Question: I created a table and I want to filter only by 4 columns out of 33 columns.
What I did is assigned 5 cells (CountryName, ClientName, ProjNo and Date(frmDate - ToDate)). When entering text in one of those cells, the table needs to be filtered, then press a button to clear the filter of both the cells and the table.
I am facing two problems:
1. When I press the clear button, only cells are cleared but the table is not.
2. When I enter data in the country name, the awarded date given in the table is also filtered, and I don't know why it is being filtered as well.
If there any better VBA Code to filter the table by entering in those cells, its fine also.
Screenshot of Sheet1 (Filtering Cells and Table):

The Module (FilteringModule):
'''
Option Explicit
Sub TableFill()
Dim CountryName, ClientName, ProjNo As String
Dim ToDate, FrDate As Date
Dim MaxAmount, MinAmount As Integer
Dim LastRow As Long
With Sheet1
LastRow = .Range("G99999").End(xlUp).Row
If LastRow < 7 Then LastRow = 7
If .Range("E7").Value = "Enter BV Country" Then CountryName = Empty Else: CountryName = .Range("E7").Value 'Country Name'
If .Range("E9").Value = "Enter Client Name" Then ClientName = Empty Else: ClientName = .Range("E9").Value 'Client Name'
If .Range("E11").Value = "Enter Proj No." Then ProjNo = Empty Else: ProjNo = .Range("E11").Value 'Proj Name'
If .Range("E15").Value = "From Date" Then FrDate = "1/1/1900" Else: FrDate = .Range("E15").Value 'Date from'
If .Range("E16").Value = "To Date" Then ToDate = "1/1/2030" Else: ToDate = .Range("E16").Value 'Date To'
.Range("G6:AN" & LastRow).Select
Selection.AutoFilter
With .Range("G6:AN" & LastRow)
If CountryName <> Empty Then .AutoFilter Field:=2, Criteria1:="=*" & CountryName & "*"
If ClientName <> Empty Then .AutoFilter Field:=3, Criteria1:="=*" & ClientName & "*"
If ProjNo <> Empty Then .AutoFilter Field:=5, Criteria1:="=*" & ProjNo & "*"
.AutoFilter Field:=7, Criteria1:=">=" & FrDate, Operator:=xlAnd, Criteria2:="<=" & ToDate
End With
End With
End Sub
Sub ClearFilter()
With Sheet1
.Range("B4").Value = True
.AutoFilterMode = False
.Range("E7").Value = "Enter BV Country"
.Range("E9").Value = "Enter Client Name"
.Range("E11").Value = "Enter Proj No."
.Range("E15").Value = "From Date"
.Range("E16").Value = "To Date"
.Range("B4").Value = False
End With
End Sub
'''
The Sheet1 code:
'''
Private Sub Worksheet_Change(ByVal Target As Range)
If Not Intersect(Target, Range("E7,E9,E11,E15:E16")) Is Nothing And Range("B4").Value = False Then
TableFill
End If
End Sub
'''
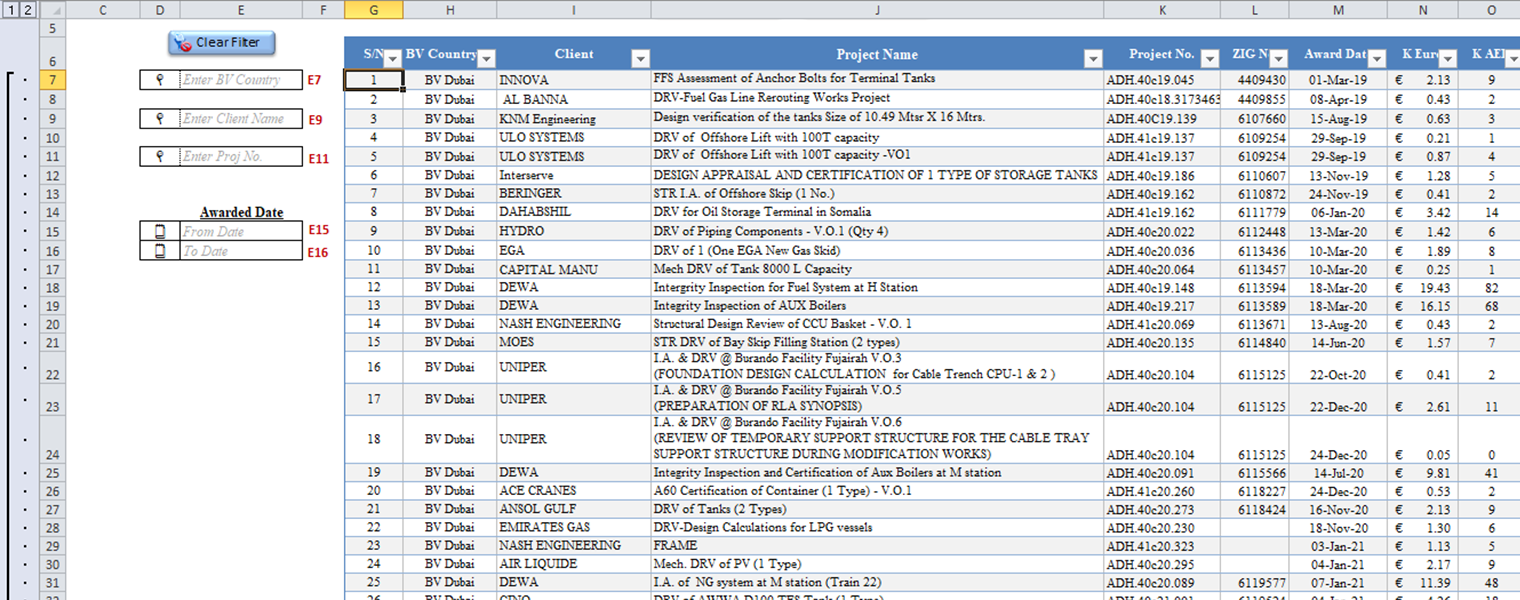
Answer: Some suggestions on your code:
- 'fromDate''frDate'- 'On error Goto'- - 'Dim CountryName, ClientName, ProjNo As String''As String'- 'ListObject'-
---
Replace your worksheet code with this:
'''
Private Sub Worksheet_Change(ByVal Target As Range)
If Not Intersect(Target, Me.Range("E7,E9,E11,E15:E16")) Is Nothing Then
' Call the filter table procedure
filterTable Me
End If
End Sub
'''
Module code:
'''
Option Explicit
Public Sub clearTableFilters()
On Error GoTo CleanFail
' Disable events so the filter table is not triggered everytime you change the filters' values
Application.EnableEvents = False
' Set default values
With Sheet1
.Range("E7").Value = "Enter BV Country"
.Range("E9").Value = "Enter Client Name"
.Range("E11").Value = "Enter Proj No."
.Range("E15").Value = "From Date"
.Range("E16").Value = "To Date"
End With
' Filter table
filterTable Sheet1
CleanExit:
' Reenable events
Application.EnableEvents = True
Exit Sub
CleanFail:
MsgBox "Error: " & Err.Description
GoTo CleanExit
End Sub
Public Sub filterTable(ByVal sourceSheet As Worksheet)
On Error GoTo CleanFail
' Get filter values
With sourceSheet
Dim countryName As String
countryName = .Range("E7").Value
Dim clientName As String
clientName = .Range("E9").Value
Dim projectNo As String
projectNo = .Range("E11").Value
Dim fromDate As Variant
fromDate = .Range("E15").Value
Dim toDate As Variant
toDate = .Range("E16").Value
End With
' Check if it's applying filters
Dim applyCountryFilter As Boolean
applyCountryFilter = getFilterStatus(countryName, "Enter BV Country", 1)
Dim applyClientNameFilter As Boolean
applyClientNameFilter = getFilterStatus(clientName, "Enter Client Name", 1)
Dim projectNoFilter As Boolean
projectNoFilter = getFilterStatus(projectNo, "Enter Proj No.", 1)
Dim fromDateFilter As Boolean
fromDateFilter = getFilterStatus(fromDate, "From Date", 2)
Dim toDateFilter As Boolean
toDateFilter = getFilterStatus(toDate, "To Date", 2)
Dim applyRemoveFilters As Boolean
applyRemoveFilters = (applyCountryFilter Or applyClientNameFilter Or projectNoFilter Or fromDateFilter Or toDateFilter)
' Define table to be filtered
Dim targetTable As ListObject
Set targetTable = Range("Table1").ListObject
' Select if applying or removing filters
Select Case applyRemoveFilters
Case True ' Apply
' Apply string filters
If applyCountryFilter Then applyRemoveAutoFilter targetTable, 2, applyCountryFilter, "*" & countryName & "*"
If applyClientNameFilter Then applyRemoveAutoFilter targetTable, 3, applyClientNameFilter, "*" & clientName & "*"
If projectNoFilter Then applyRemoveAutoFilter targetTable, 5, projectNoFilter, "*" & projectNo & "*"
' Apply date filters
Select Case True
Case (fromDateFilter And toDateFilter)
targetTable.Range.AutoFilter Field:=7, Criteria1:=">=" & fromDate, Operator:=xlAnd, Criteria2:="<=" & toDate
Case (fromDateFilter = True And toDateFilter = False)
targetTable.Range.AutoFilter Field:=7, Criteria1:=">=" & fromDate
Case (fromDateFilter = False And toDateFilter = True)
targetTable.Range.AutoFilter Field:=2, Criteria1:="<=" & toDate
Case Else
targetTable.Range.AutoFilter Field:=7
End Select
Case False ' Remove
targetTable.AutoFilter.ShowAllData
End Select
CleanExit:
Exit Sub
CleanFail:
MsgBox "Error: " & Err.Description
GoTo CleanExit
End Sub
Private Function getFilterStatus(ByVal fieldValue As Variant, ByVal fieldDefaultValue As String, ByVal filterType As Long) As Boolean
Select Case filterType
Case 1 ' String
getFilterStatus = Not (fieldValue = vbNullString Or LCase(fieldValue) = LCase(fieldDefaultValue))
Case 2 ' Date
getFilterStatus = Not (Not IsDate(fieldValue) Or ((IsDate(fieldValue) And fieldValue = 0)) Or LCase(fieldValue) = LCase(fieldDefaultValue))
End Select
End Function
Private Function getFilterDate(ByVal sourceDate As Variant) As Date
Select Case IsDate(sourceDate)
Case True
getFilterDate = sourceDate
Case False
getFilterDate = 0
End Select
End Function
Private Sub applyRemoveAutoFilter(ByVal targetTable As ListObject, ByVal columnNo As Long, ByVal applyFilter As Boolean, Optional ByVal criteriaValue As Variant)
Select Case applyFilter
Case True
targetTable.Range.AutoFilter Field:=columnNo, Criteria1:=criteriaValue
Case False
targetTable.Range.AutoFilter Field:=columnNo
End Select
End Sub
'''
Adjust your clear filters button to call the 'clearTableFilters' procedure
---
Let me know if it works